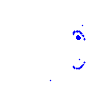
Particle: electron